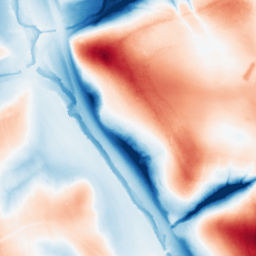
Category: edge_preserving
Decomposition family: guided
Decomposition parameters: radius: 32
eps: 0.1
Upsampling method: bspline
Upsampling parameters: scale: 4
Upsampling scale: 4